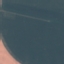
Land use / land cover class: AnnualCrop